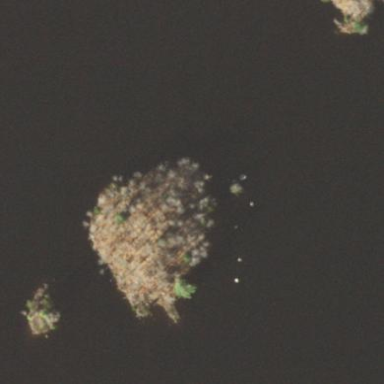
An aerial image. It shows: Islet.